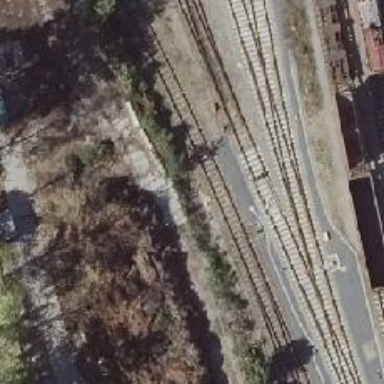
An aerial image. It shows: Railway switch.